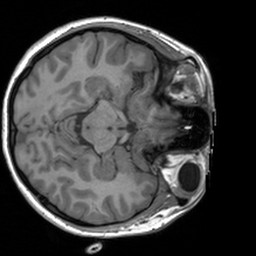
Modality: T1w
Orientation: axial
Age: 20
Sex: female
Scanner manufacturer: siemens
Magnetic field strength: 3 T
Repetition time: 1.9 s
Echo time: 0.00226 s